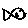
Label: fish